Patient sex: M
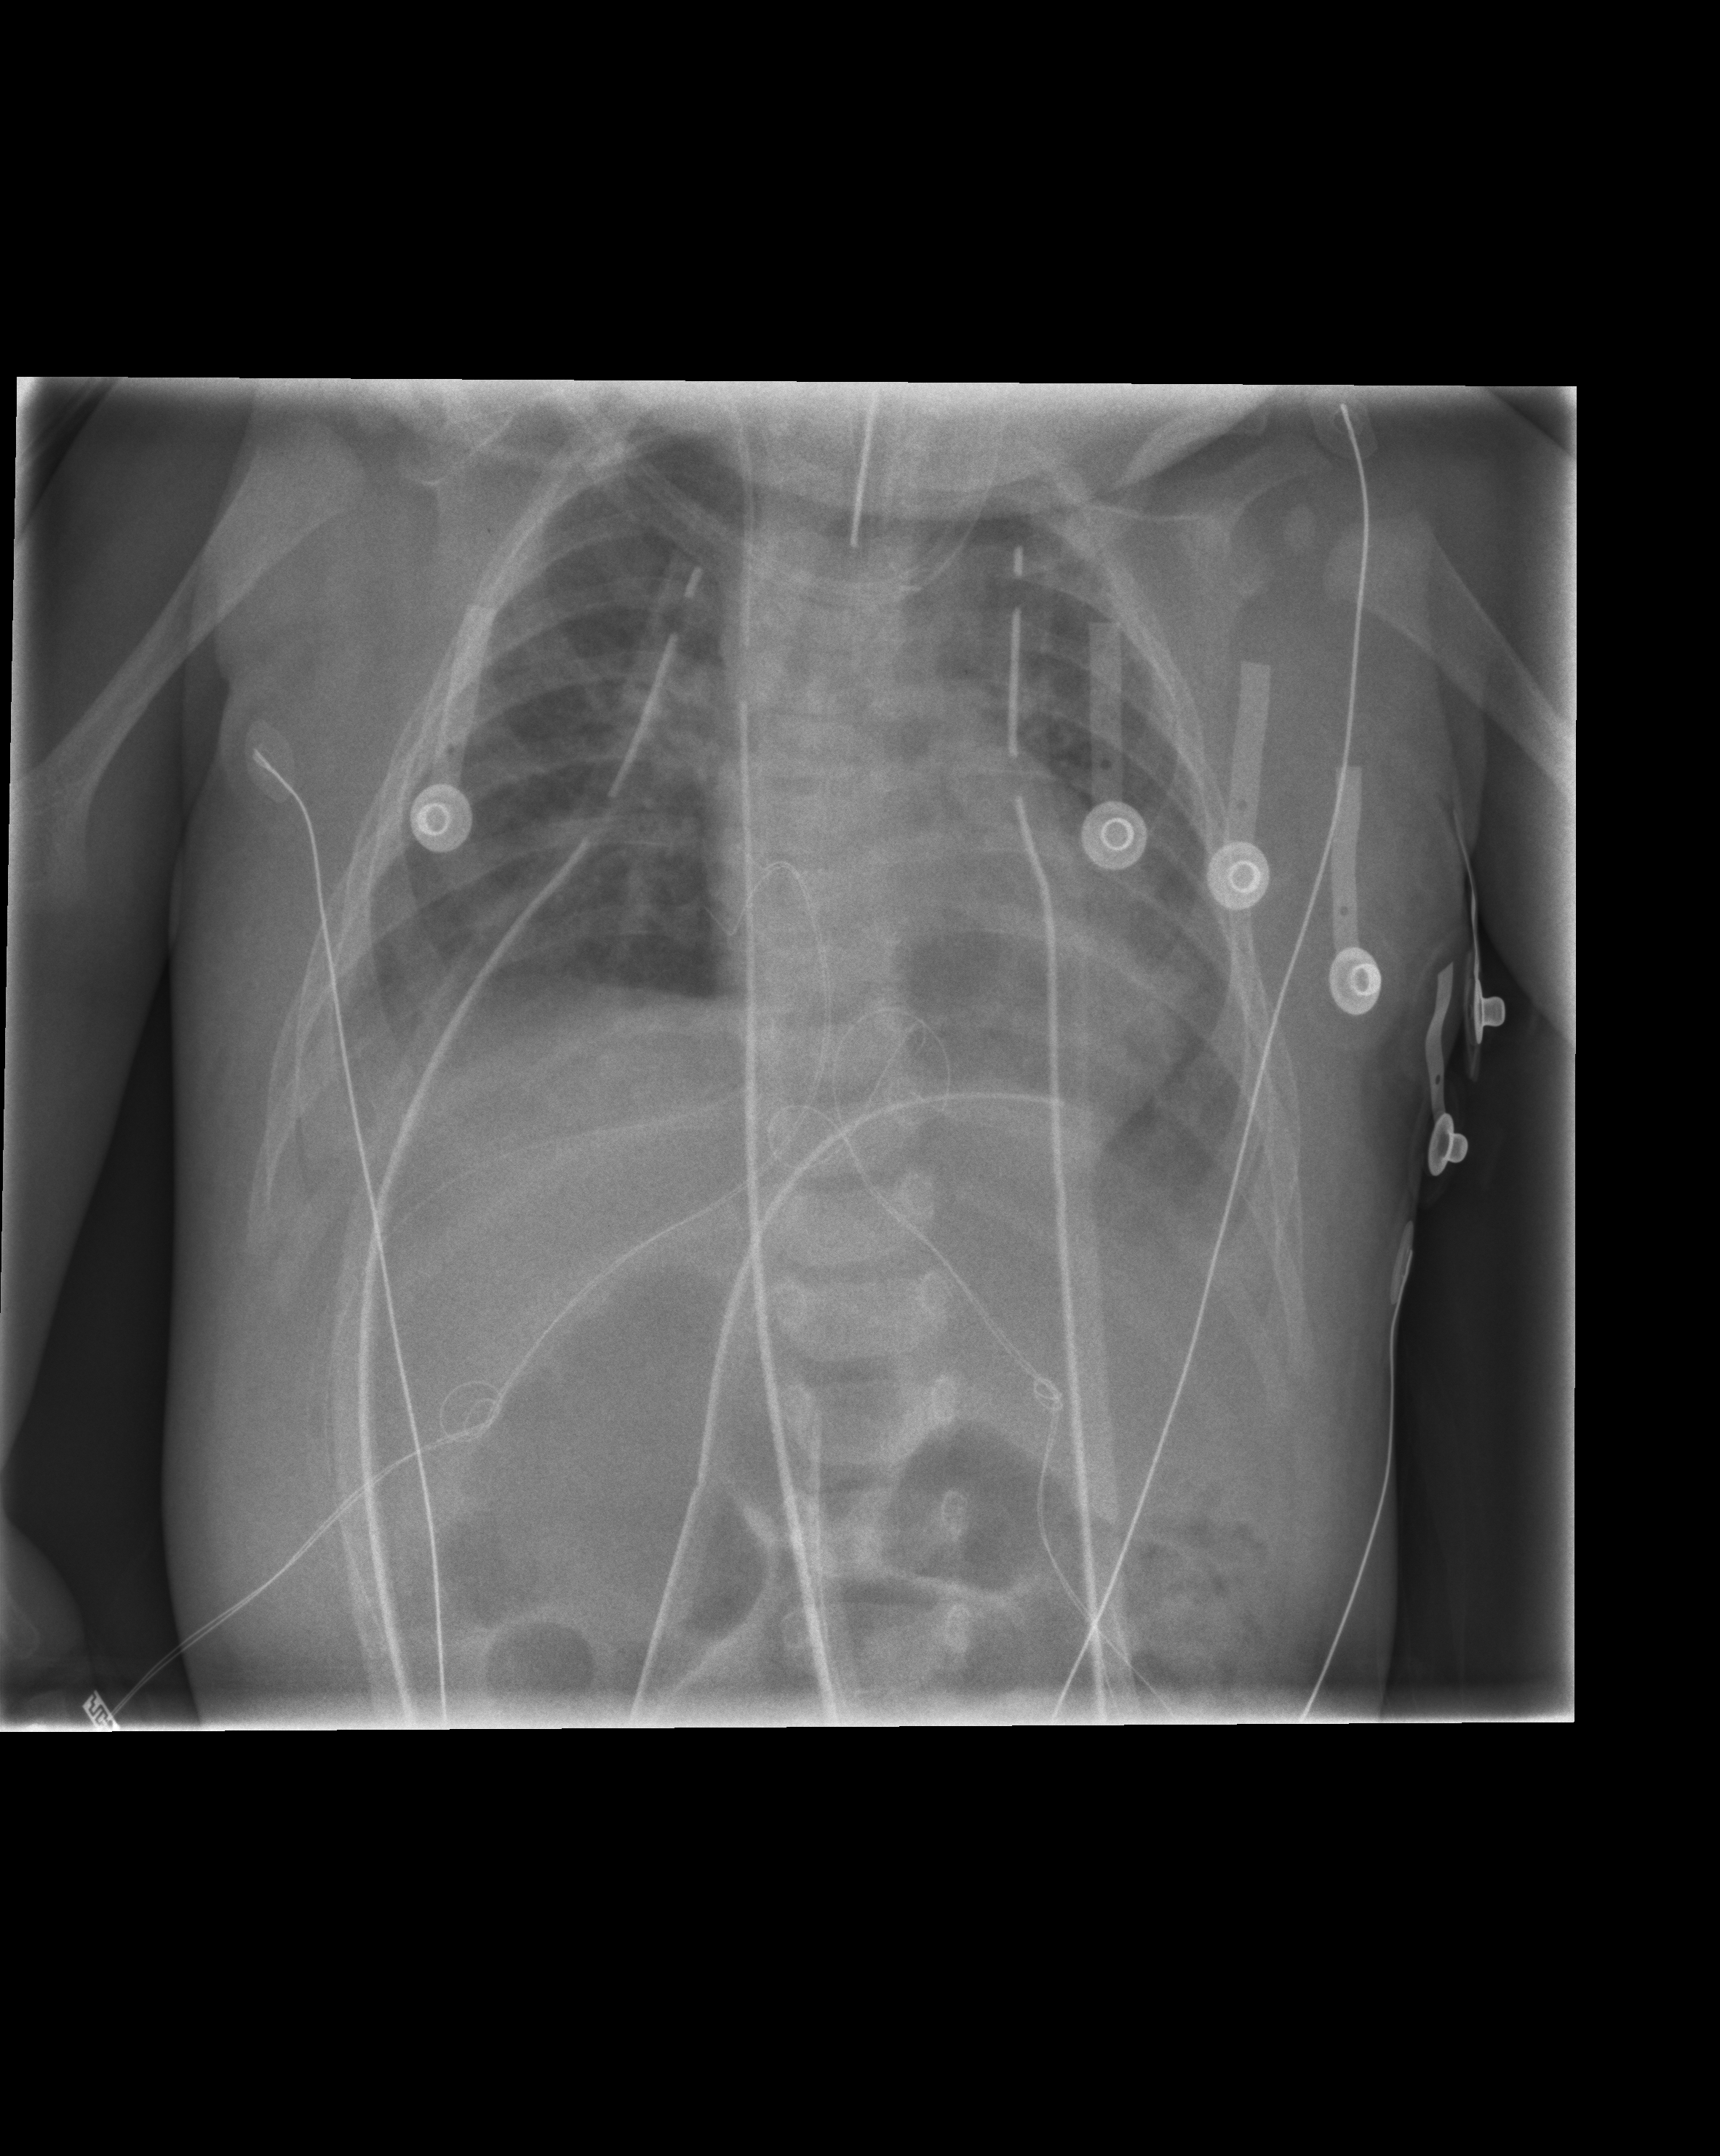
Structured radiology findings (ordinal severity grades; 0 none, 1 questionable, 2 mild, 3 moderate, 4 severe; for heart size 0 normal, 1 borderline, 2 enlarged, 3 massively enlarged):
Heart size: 0
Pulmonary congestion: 2
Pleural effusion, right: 2
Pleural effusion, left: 2
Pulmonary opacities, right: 0
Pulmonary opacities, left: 0
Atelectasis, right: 2
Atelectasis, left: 2